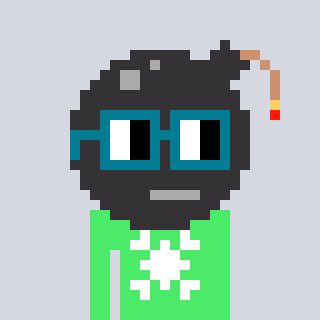
a pixel art character with square dark green glasses, a bomb-shaped head and a teal-colored body on a cool background